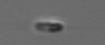
Label: flagellate_morphotype3